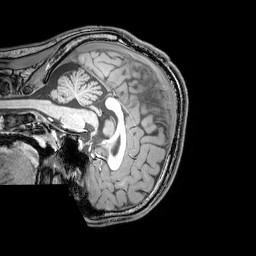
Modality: T1w
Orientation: sagittal
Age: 20
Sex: male
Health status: healthy
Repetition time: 0.081 s
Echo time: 0.037 s